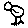
Label: bird